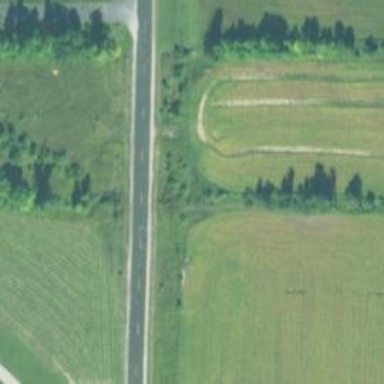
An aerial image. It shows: Culvert tunnel.